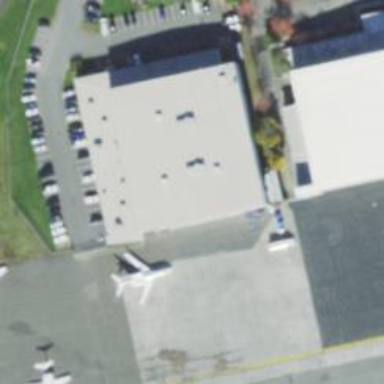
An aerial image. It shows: Hangar at the airport.